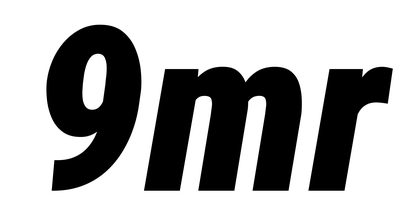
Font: Roboto-Italic_Condensed_Black_Italic